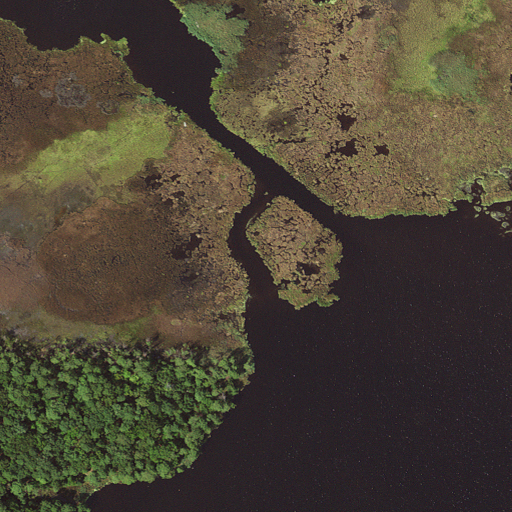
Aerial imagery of island in Maryland named Woolford Island containing herbaceous wetlands, open water, woody wetlands, and grassland